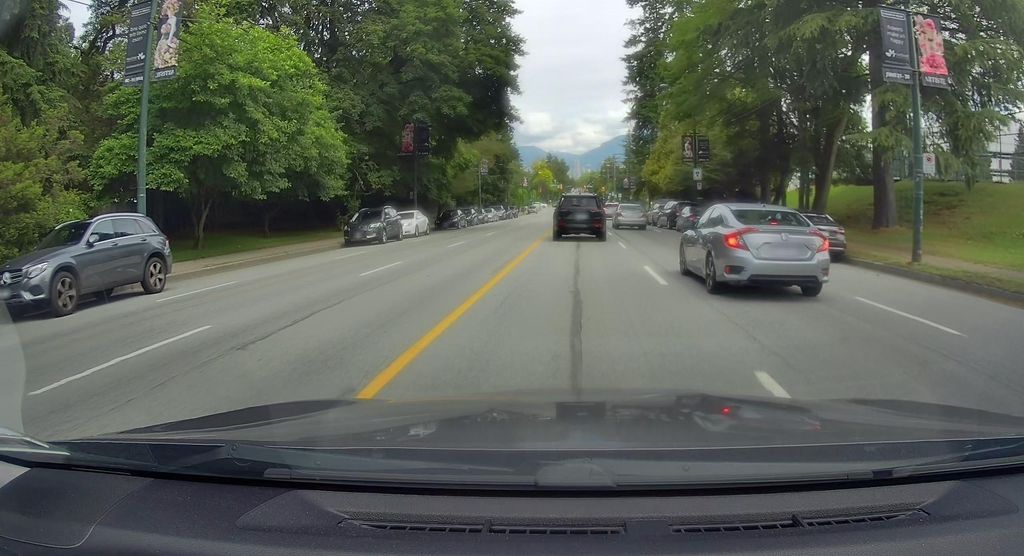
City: vancouver